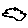
Label: cloud